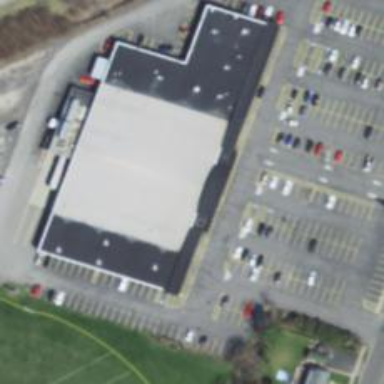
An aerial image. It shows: Supermarket.